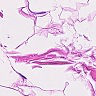
Metastatic tissue present: no